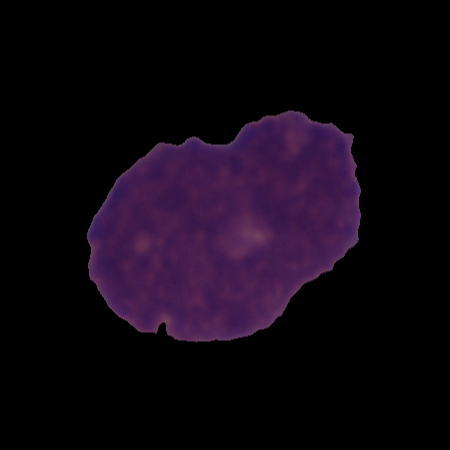
Label: cancer